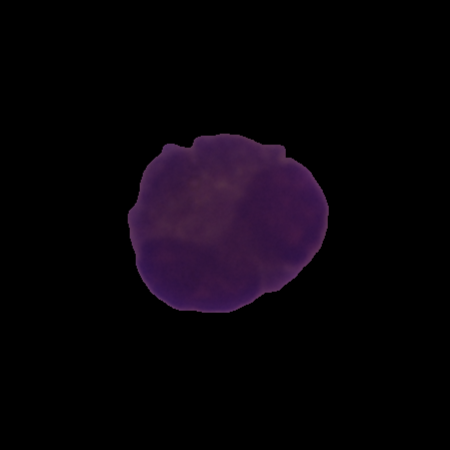
Label: healthy